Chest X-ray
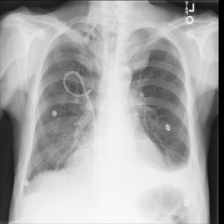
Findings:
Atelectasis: negative
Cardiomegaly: negative
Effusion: positive
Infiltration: negative
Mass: negative
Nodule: negative
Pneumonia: negative
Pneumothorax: negative
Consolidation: negative
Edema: negative
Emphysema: negative
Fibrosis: negative
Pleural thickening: negative
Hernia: negative